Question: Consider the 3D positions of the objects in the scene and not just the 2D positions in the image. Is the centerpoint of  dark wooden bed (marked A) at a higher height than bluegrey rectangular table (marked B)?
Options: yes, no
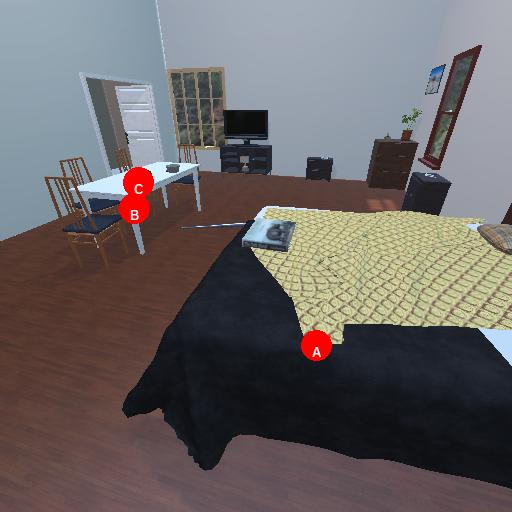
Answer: yes